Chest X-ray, PA view. Patient: 73 years old, sex M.
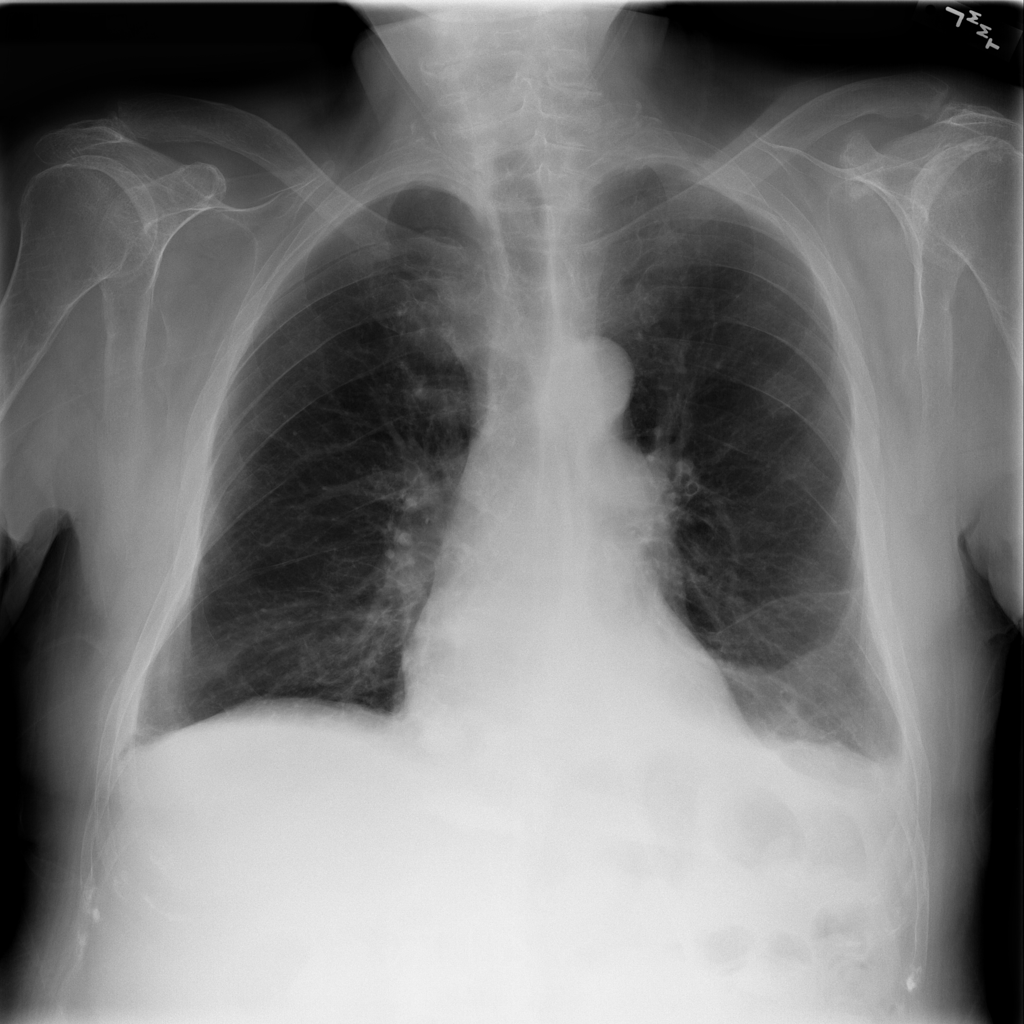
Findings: Atelectasis